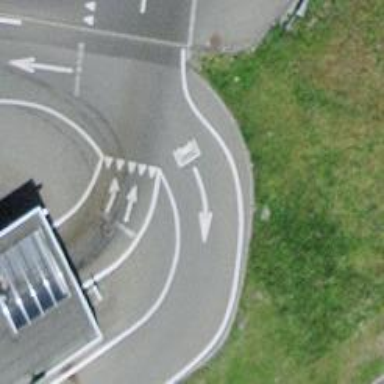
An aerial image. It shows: Road with "give way" sign.